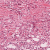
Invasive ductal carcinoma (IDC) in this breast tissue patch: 1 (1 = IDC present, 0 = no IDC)